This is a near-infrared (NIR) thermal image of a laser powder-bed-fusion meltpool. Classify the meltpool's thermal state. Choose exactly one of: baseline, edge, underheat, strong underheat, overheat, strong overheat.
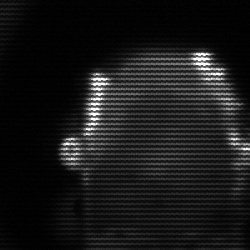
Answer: baseline